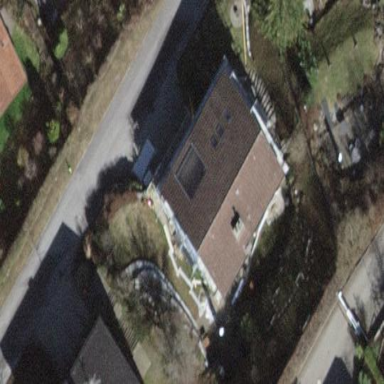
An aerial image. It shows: Simple and straightforward house.